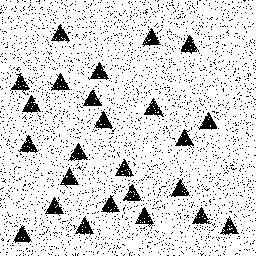
Squares: 0
Triangles: 25
Stars: 0
Total shapes: 25